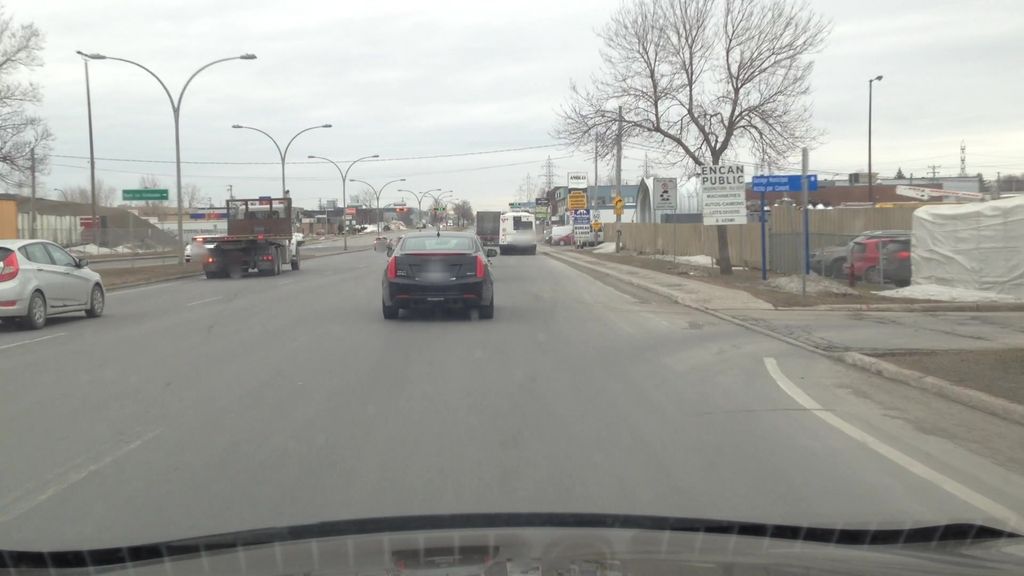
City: montreal